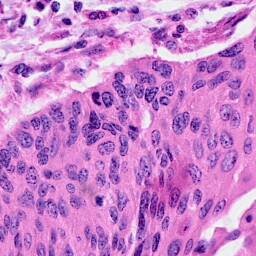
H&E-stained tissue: Cervix